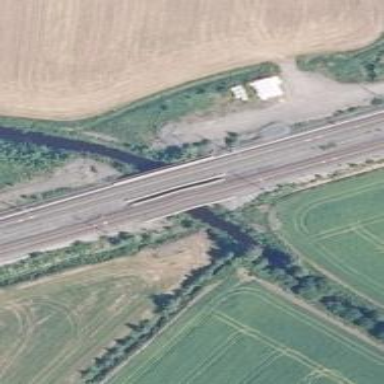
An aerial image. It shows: Bridge carrying railway with continuous electrified contact lines.